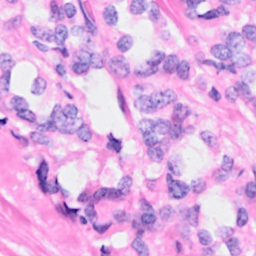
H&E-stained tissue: Breast